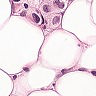
Metastatic tissue present: yes